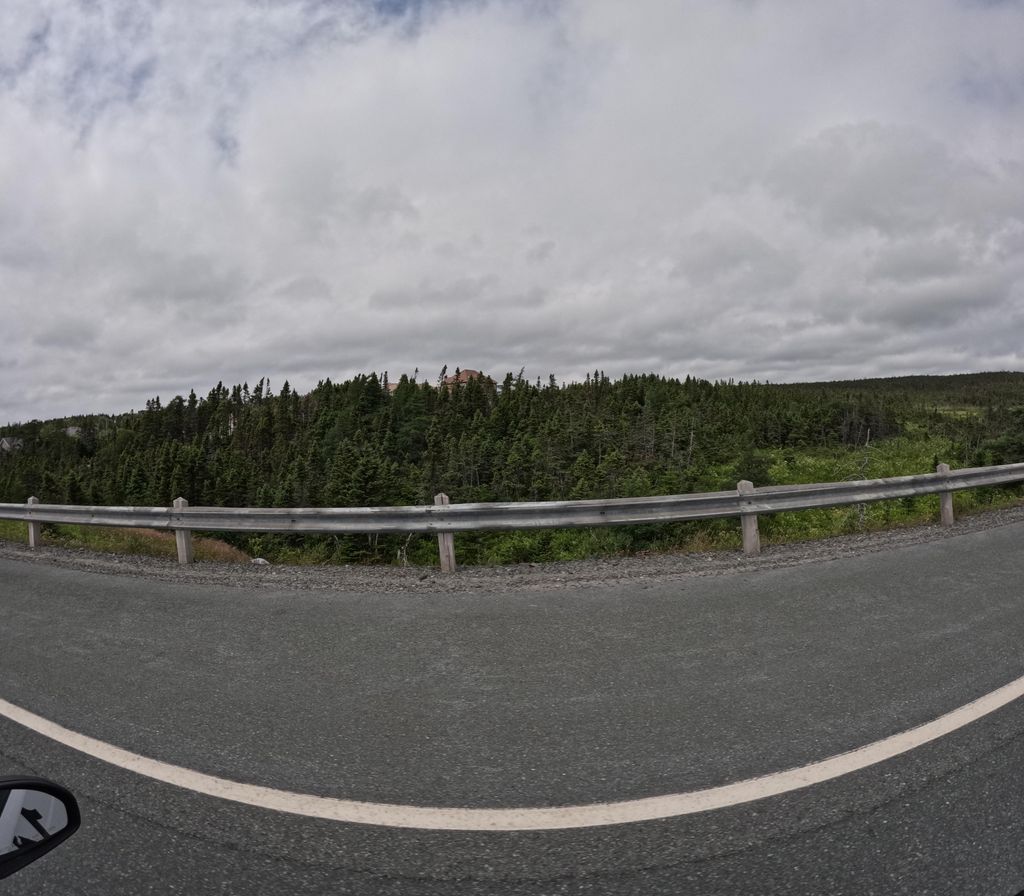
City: st_johns